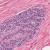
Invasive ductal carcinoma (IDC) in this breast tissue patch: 0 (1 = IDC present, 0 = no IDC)